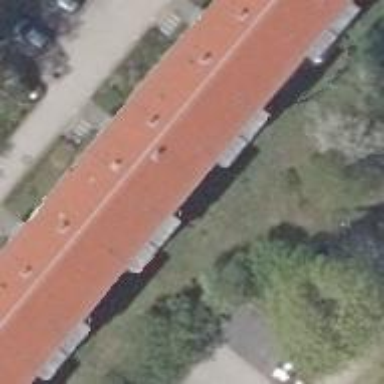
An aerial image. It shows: Gabled roof apartments building.